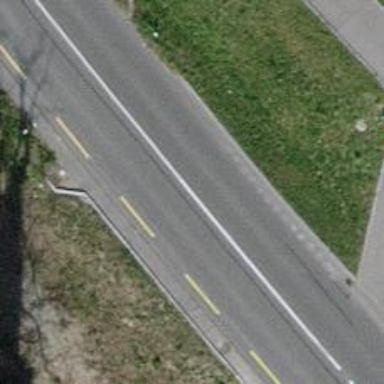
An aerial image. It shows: Secondary road with asphalt surface.